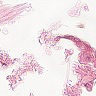
Metastatic tissue present: no